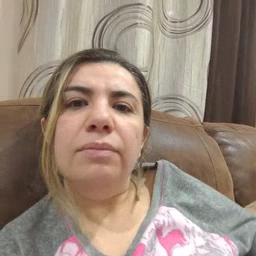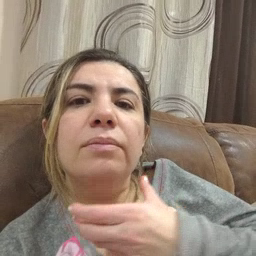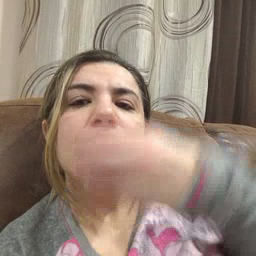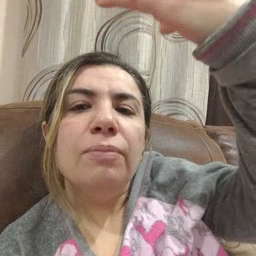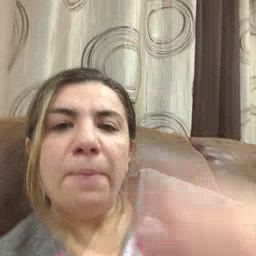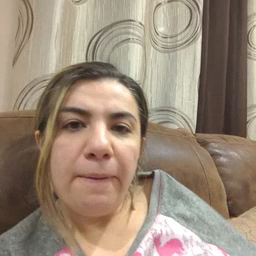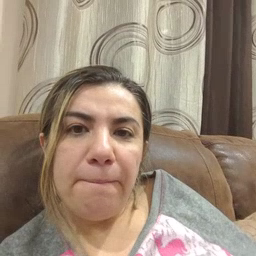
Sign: giraffe